Brain MRI, t2w sequence, axial 2D slice.
Patient: age 35, sex M, weight 95 kg, height 1.95 m
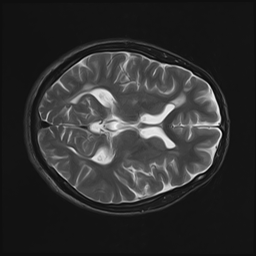